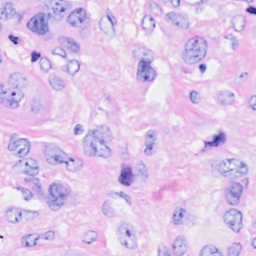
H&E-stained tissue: Breast